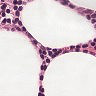
Metastatic tissue present: no